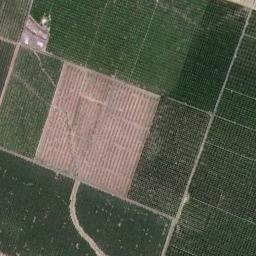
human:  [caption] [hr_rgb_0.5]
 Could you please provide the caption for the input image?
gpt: A khaki rectangular farmland is surrounded by some other green farmlands .

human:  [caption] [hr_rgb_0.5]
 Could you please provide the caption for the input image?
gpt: There are some green and bare rectangular farmland .

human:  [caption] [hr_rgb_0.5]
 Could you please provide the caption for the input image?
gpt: More than ten neatly arranged green and light brown mixed rectangular farmlands of different sizes .

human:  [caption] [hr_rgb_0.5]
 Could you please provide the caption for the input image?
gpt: Several dirt roads are in rectangular farmlands .

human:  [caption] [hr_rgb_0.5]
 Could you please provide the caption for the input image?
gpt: There are many green rectangular farmlands and an apricot one .